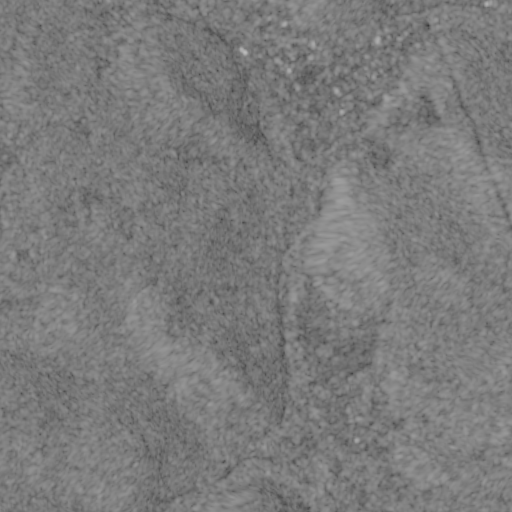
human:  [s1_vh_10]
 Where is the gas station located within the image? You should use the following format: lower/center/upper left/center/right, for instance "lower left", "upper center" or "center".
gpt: The gas station is located in the upper center of the image.
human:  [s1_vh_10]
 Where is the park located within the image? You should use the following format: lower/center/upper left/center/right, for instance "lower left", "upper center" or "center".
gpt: The park is located in the upper right of the image.
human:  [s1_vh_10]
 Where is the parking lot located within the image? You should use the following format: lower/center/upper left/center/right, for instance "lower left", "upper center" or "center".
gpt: The parking lot is located in the upper right of the image.
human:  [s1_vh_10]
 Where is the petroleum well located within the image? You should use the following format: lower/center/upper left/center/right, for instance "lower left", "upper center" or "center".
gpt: The petroleum well is located in the lower right of the image.
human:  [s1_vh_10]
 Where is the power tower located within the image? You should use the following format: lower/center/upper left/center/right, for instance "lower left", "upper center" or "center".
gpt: The power tower is located in the upper right of the image.
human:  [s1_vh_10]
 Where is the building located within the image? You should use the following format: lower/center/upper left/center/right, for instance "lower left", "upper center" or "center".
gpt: The building is located in the upper of the image.
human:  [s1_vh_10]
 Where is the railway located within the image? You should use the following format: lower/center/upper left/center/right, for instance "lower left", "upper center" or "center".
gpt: The railway is located in the upper of the image.
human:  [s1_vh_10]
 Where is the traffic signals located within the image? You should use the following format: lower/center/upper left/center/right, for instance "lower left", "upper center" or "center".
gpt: The traffic signals is located in the upper center of the image.
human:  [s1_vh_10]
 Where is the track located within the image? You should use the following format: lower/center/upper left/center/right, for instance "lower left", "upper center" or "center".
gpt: There is no track in the image.

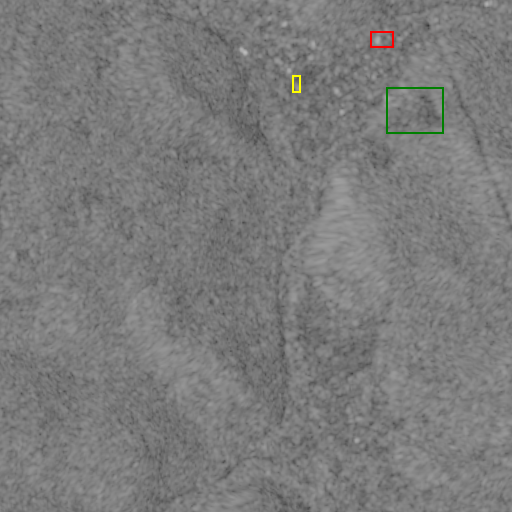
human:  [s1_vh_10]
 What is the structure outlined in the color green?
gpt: The structure outlined in green is a park.
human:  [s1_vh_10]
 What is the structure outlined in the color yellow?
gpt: The structure outlined in yellow is a parking lot.
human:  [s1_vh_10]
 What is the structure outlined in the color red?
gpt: The structure outlined in red is a building.
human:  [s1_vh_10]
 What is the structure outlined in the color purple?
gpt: There is no purple outline.